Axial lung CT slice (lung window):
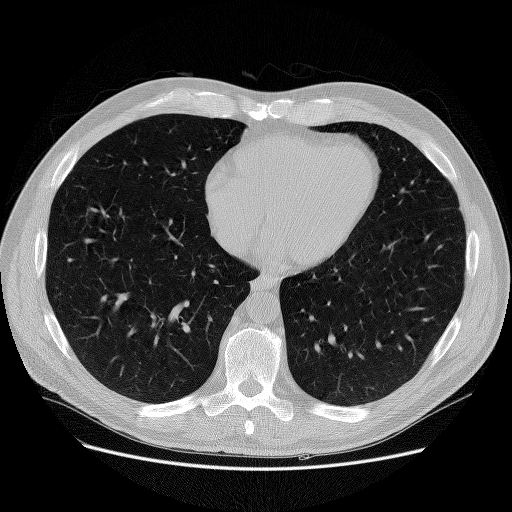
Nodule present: no